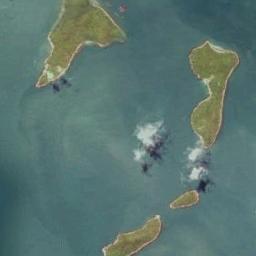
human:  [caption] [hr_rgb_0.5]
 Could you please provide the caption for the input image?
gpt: There are many islands of different shapes and sizes .

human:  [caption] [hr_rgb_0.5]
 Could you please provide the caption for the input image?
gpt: The island is in the upper right .

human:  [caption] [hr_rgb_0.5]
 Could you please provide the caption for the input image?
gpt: Some islands of different sizes have dense vegetation and the waters around the islands is green .

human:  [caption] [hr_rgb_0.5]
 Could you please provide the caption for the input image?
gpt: There are a group of green islands on the blue sea, And there are a few white clouds in the sky .

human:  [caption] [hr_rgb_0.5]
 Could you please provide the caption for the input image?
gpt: There are several green islands on a blue sea .